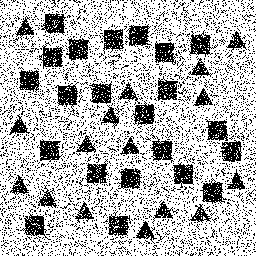
Squares: 22
Triangles: 16
Stars: 0
Total shapes: 38